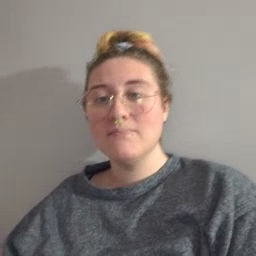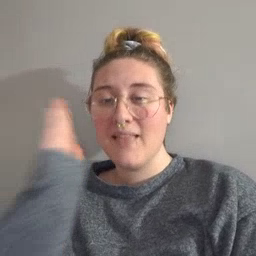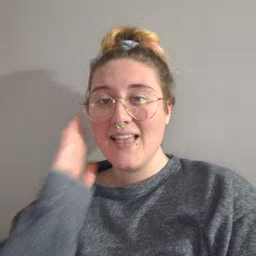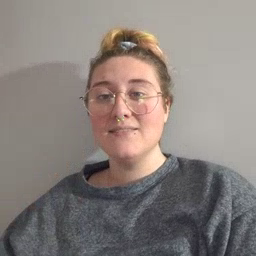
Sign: bed